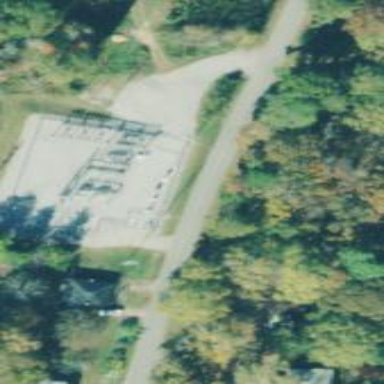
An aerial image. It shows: Distribution level power substation surrounded by fence.